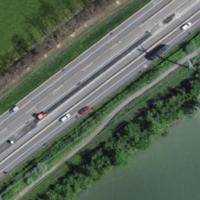
EUNIS habitat code: 57
Species observed at this site:
Euonymus europaeus